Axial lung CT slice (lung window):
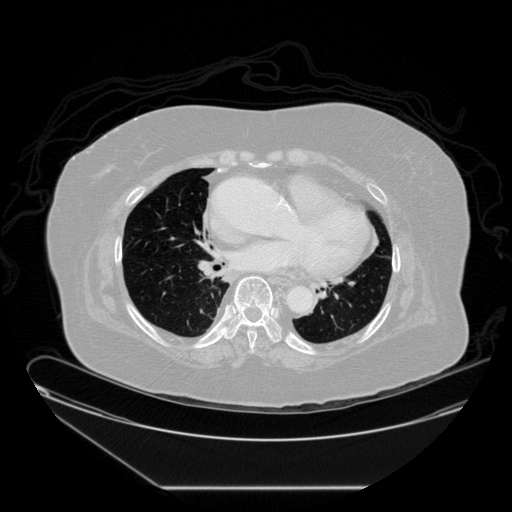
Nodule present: no